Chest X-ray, PA view. Patient: 21 years old, sex F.
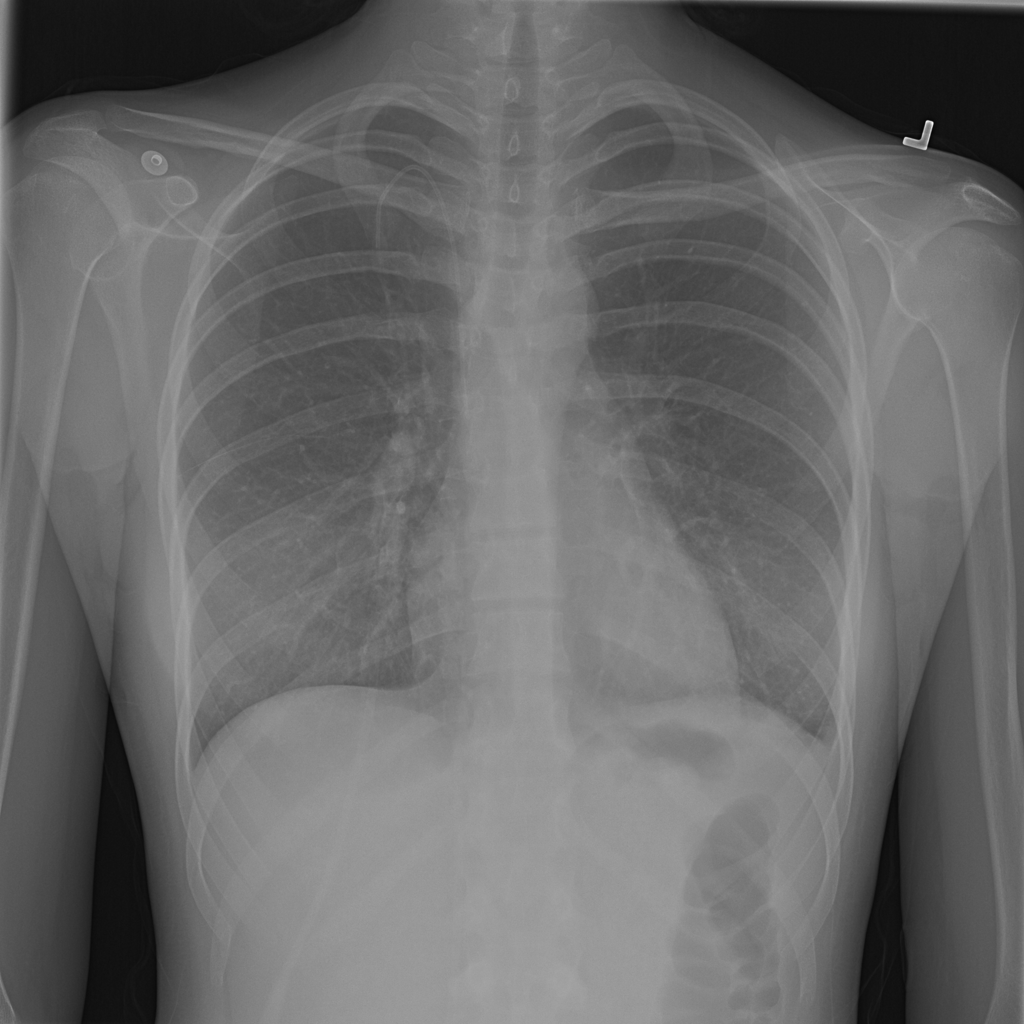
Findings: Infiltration